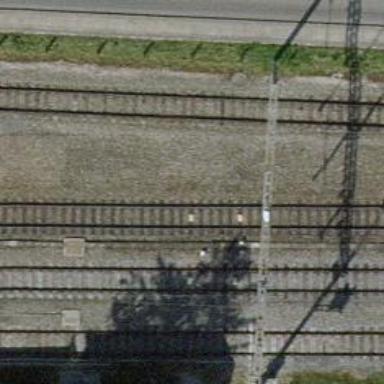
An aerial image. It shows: Railway signal.